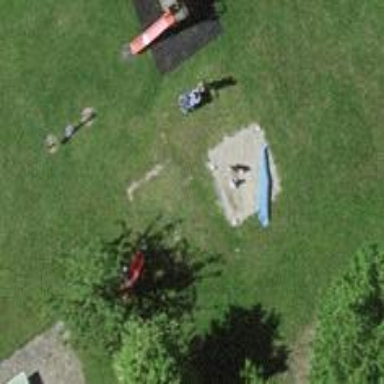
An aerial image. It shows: Sandpit playground.